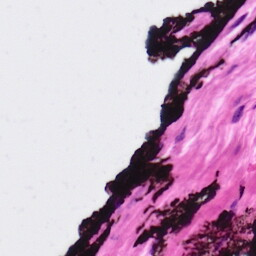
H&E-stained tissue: Ovarian